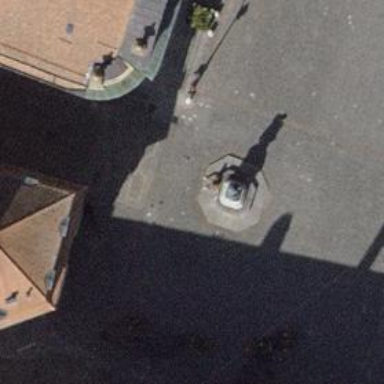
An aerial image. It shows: Memorial featuring statue.